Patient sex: F
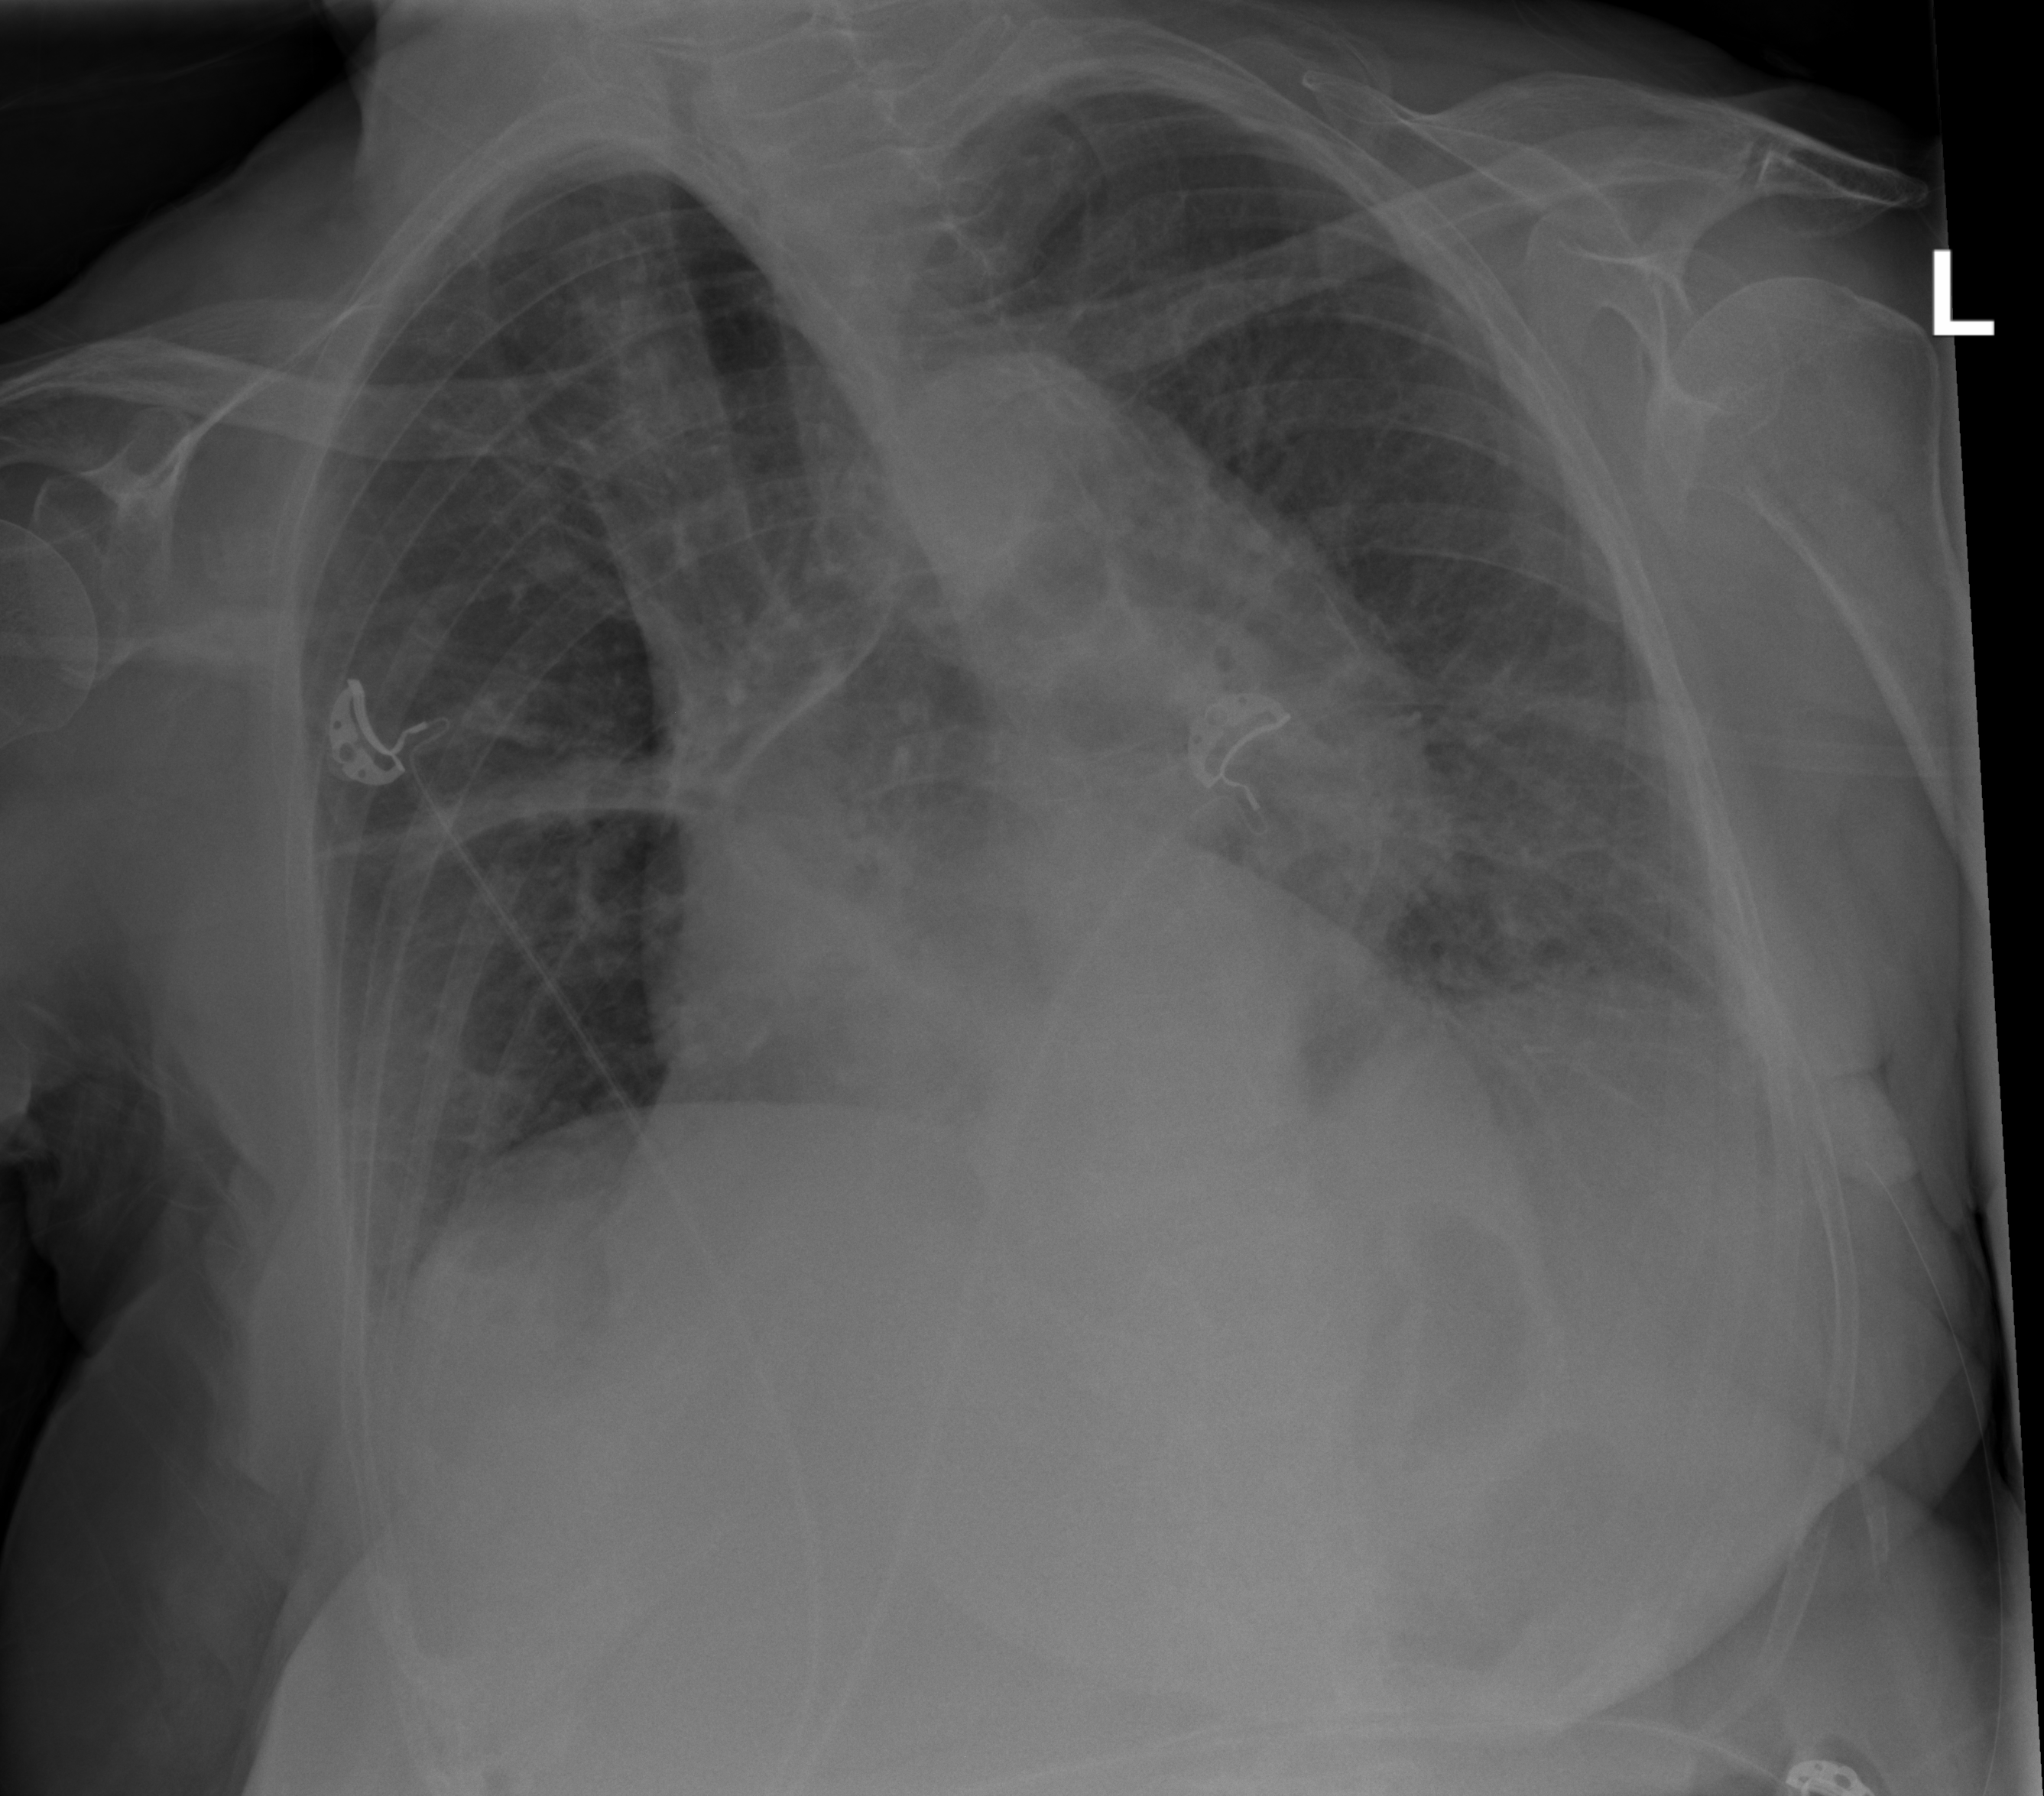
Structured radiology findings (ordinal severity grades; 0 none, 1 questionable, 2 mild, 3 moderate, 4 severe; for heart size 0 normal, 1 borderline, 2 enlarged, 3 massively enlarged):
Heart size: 2
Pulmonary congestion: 2
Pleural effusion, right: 1
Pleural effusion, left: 0
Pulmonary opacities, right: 0
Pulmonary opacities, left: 2
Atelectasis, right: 2
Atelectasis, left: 2